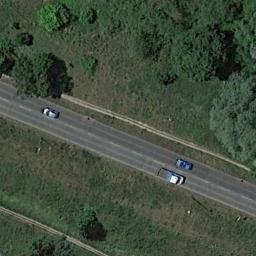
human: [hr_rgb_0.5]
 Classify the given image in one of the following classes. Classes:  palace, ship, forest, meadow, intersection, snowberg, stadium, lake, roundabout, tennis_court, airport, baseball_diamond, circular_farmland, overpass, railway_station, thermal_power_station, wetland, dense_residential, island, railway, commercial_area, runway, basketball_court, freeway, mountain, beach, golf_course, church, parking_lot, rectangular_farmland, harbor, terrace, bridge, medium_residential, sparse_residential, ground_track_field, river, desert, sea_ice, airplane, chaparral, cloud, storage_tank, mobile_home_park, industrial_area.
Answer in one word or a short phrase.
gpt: freeway